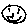
Label: smiley face